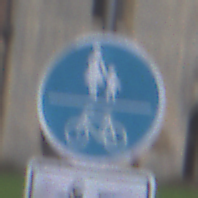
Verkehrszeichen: GemeinsamerGehUndRadweg
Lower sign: EinspurigeFahrzeugeFrei2
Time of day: Midday
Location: Outdoor (Urban)
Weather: Overcast
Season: NotSpecified
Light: Natural